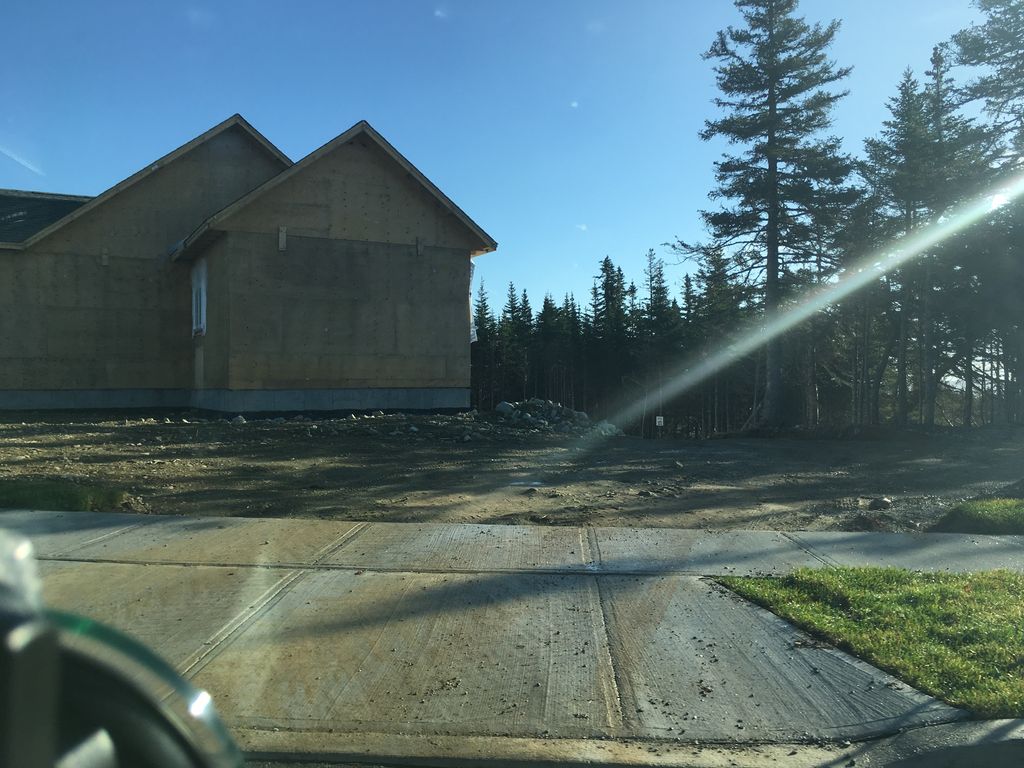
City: st_johns